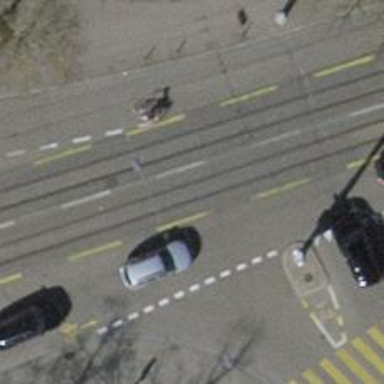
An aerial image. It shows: Tram level crossing on the railway.